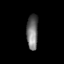
Tissue: prostate
Cell type: Fibroblasts
Senescence score: 0.6849
Nuclear area (px): 389
Mean DAPI intensity: 114.126